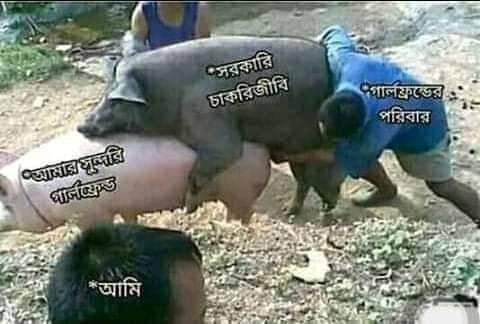
Caption: *সরকারী চাকরিজীবি    *গালফ্রেন্ডের পরিবার   *আমার গালফ্রেন্ড   *আমি
Label: hate